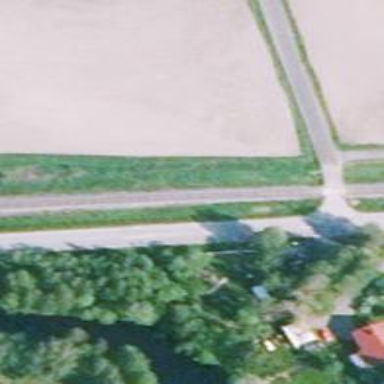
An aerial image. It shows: Tertiary road with asphalt surface.